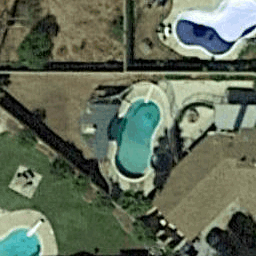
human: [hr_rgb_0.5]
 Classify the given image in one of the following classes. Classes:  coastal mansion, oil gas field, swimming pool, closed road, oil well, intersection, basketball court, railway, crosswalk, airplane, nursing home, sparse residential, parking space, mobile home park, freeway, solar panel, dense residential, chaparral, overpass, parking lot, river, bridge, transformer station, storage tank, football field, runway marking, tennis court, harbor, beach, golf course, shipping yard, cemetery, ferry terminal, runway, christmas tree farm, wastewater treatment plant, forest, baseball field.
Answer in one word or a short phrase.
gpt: swimming pool